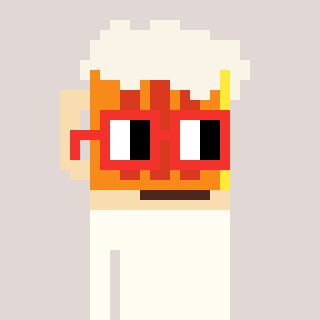
a pixel art character with square red glasses, a beer-shaped head and a green-colored body on a warm background